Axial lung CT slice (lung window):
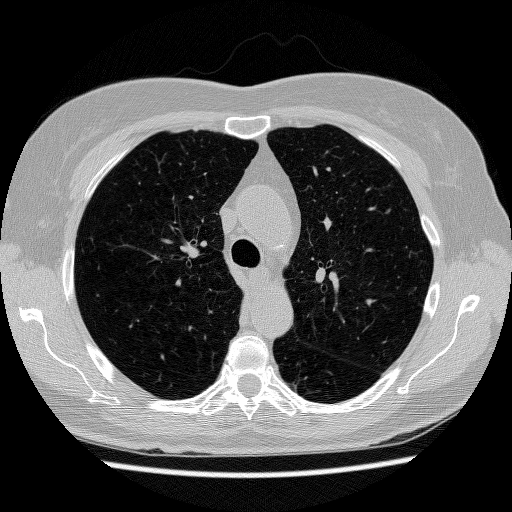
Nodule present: no